Question: I have a powershell script to check CPU Usage of process in Window.
'''
$Output=""
$Processes = (get-wmiobject Win32_PerfFormattedData_PerfProc_Process)
foreach($Process in $Processes)
{
$Output += $Process.name + "=" + $Process.PercentProcessorTime + " "
}
Write-Host "${Output}"
'''
I ran it. The result have many same process name.
Ex:
'''
chrome=0 chrome#1=0 chrome#2=0 chrome#3=0 chrome#4=0 chrome#5=0 chrome#6=0 chrome#7=0 chrome#8=0 chrome#9=0 PUTTY=0 chrome#10=18 chrome#11=0
'''
I want to list all process and CPU Usage of them as in picture.
And same process will be sum.

I want to sum value same process as below:
'''
$Processes = get-process | Group-Object -Property ProcessName
$Output="OK |"
foreach($Process in $Processes)
{
$Obj = New-Object psobject
$Obj | Add-Member -MemberType NoteProperty -Name Name -Value $Process.Name
$Obj | Add-Member -MemberType NoteProperty -Name Mem -Value ($Process.Group|Measure-Object WorkingSet -Sum).Sum
$Output += $Process.Name + "=" + $($Process.Group|Measure-Object WorkingSet -Sum).Sum +" "
}
Write-Host "${Output}"
'''
And result is sum of same process:
'''
armsvc=<PHONE> ASDSvc=<PHONE> audiodg=<PHONE> bash=<PHONE> calc=<PHONE> chrome=<PHONE>
'''
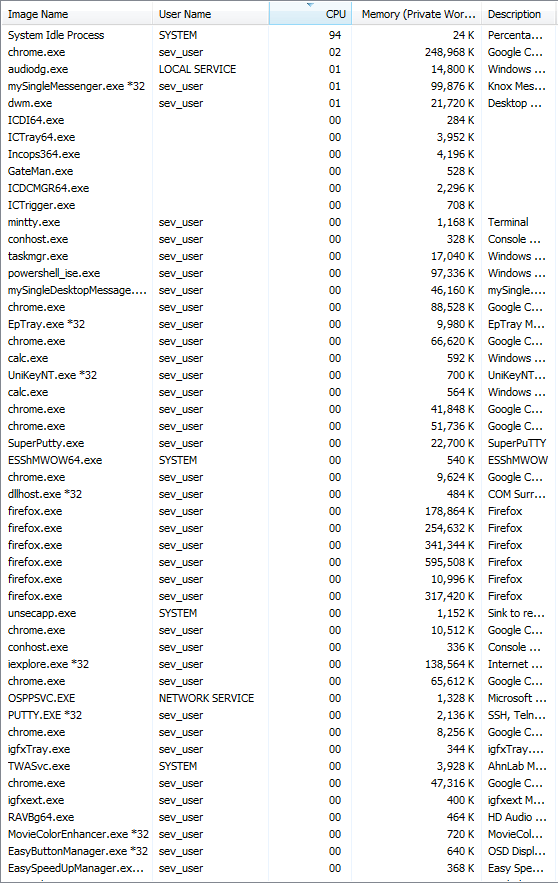
Answer: '''
$Processes = (get-wmiobject Win32_PerfFormattedData_PerfProc_Process)
$procStrings = @()
$Processes | %{ New-Object psobject -Property '
@{ Time = $_.PercentProcessorTime;
Name = ($_.name -replace "#\d+", "" )}}'
| ?{ $_.Name -notmatch "_Total|Idle" } '
| Group-Object Name '
| %{
$procStrings += "$($_.Name)=$(($_.Group | Measure-Object Time -Sum ).Sum)"}
$procStrings -join " "
'''